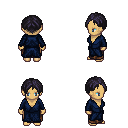
a pixel art fantasy rpg character, female body template, human, tanned skin, blue robe, robe skirt, raven parted hairstyle, four views (front, back, left, right), 2x2 character sprite sheet, small pixel art, hard edges, no anti-aliasing